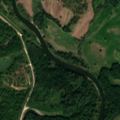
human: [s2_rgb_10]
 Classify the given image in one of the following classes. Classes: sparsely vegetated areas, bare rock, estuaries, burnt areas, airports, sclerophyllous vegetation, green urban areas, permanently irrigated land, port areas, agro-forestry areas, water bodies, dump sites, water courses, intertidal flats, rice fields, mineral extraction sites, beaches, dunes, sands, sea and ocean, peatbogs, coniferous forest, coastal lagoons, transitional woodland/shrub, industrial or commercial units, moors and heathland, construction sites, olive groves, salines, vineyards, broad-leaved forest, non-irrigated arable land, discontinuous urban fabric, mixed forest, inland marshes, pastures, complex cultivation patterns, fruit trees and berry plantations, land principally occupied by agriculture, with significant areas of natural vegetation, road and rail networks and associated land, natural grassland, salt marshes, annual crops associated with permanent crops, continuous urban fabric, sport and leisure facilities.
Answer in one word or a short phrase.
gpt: pastures, broad-leaved forest, transitional woodland/shrub, water courses